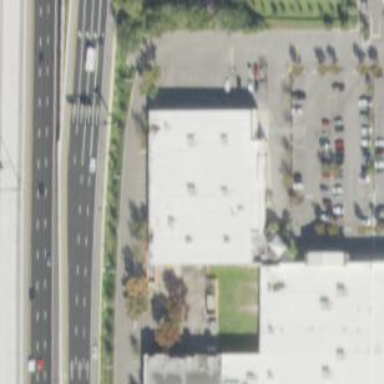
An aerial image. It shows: Retail building.